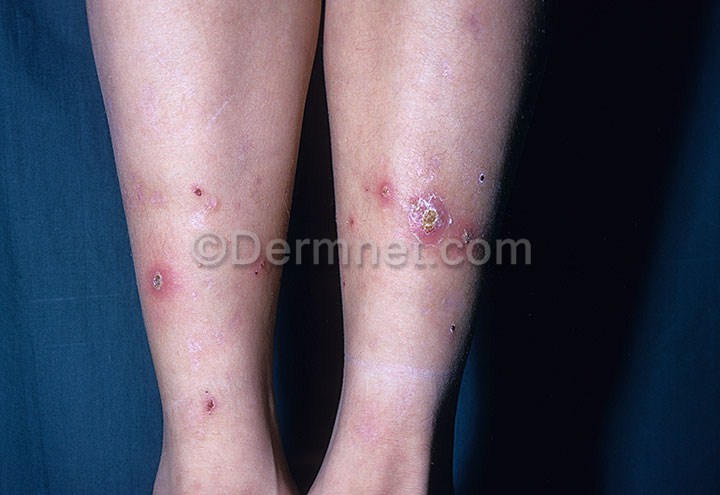
Disease: Warts Molluscum and other Viral Infections